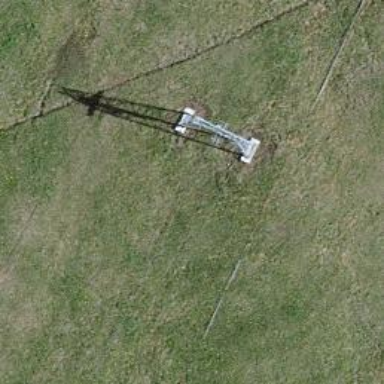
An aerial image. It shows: Pylon for aerialway.